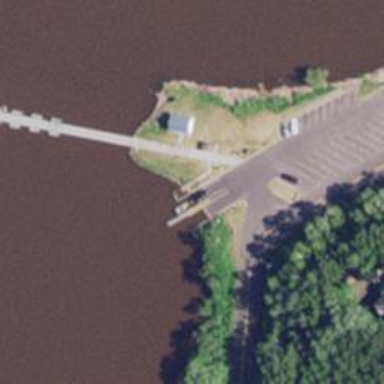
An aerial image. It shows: Slipway on leisure land.